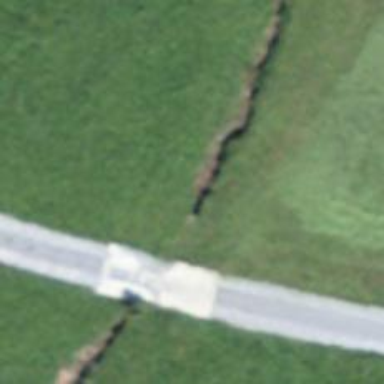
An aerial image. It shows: Culvert tunnel.